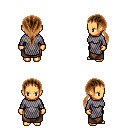
a pixel art fantasy rpg character, female body template, human, tanned skin, chain mail, robe skirt, brown ponytail hairstyle, four views (front, back, left, right), 2x2 character sprite sheet, small pixel art, hard edges, no anti-aliasing